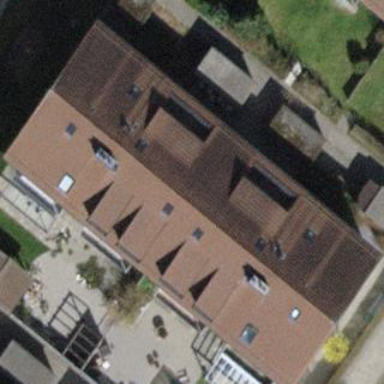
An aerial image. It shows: Apartment building with tile roof.